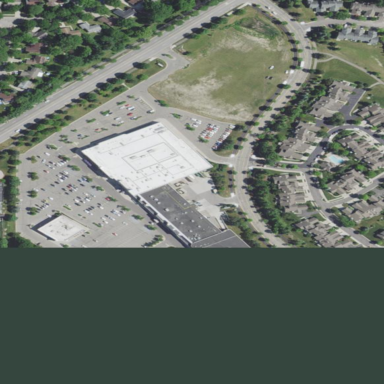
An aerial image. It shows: Retail area.